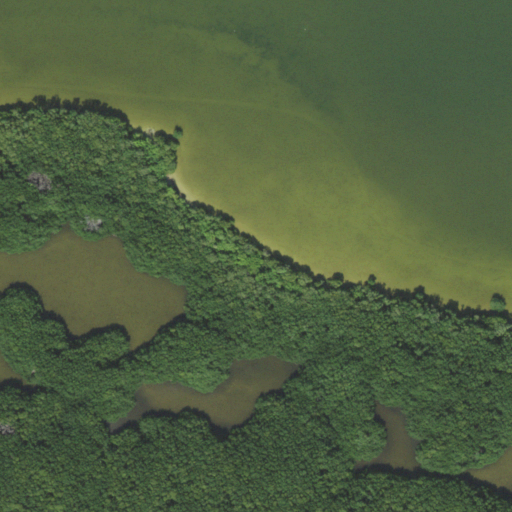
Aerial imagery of island in Florida named Bunker Hill Island containing open water, woody wetlands, and herbaceous wetlands